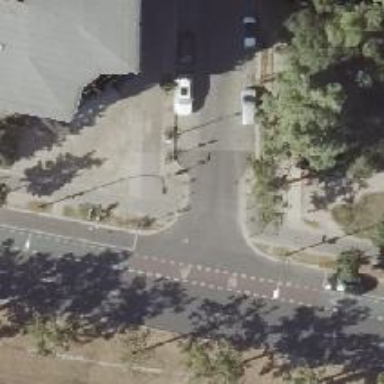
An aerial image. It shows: Residential road with asphalt surface and separate sidewalk.